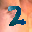
Label: 2